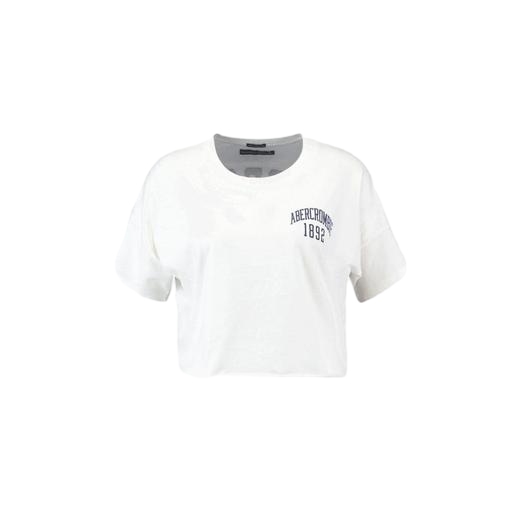
white varsity crop tee, white cropped logo t-shirt, white cropped logo print jersey t-shirt, white background